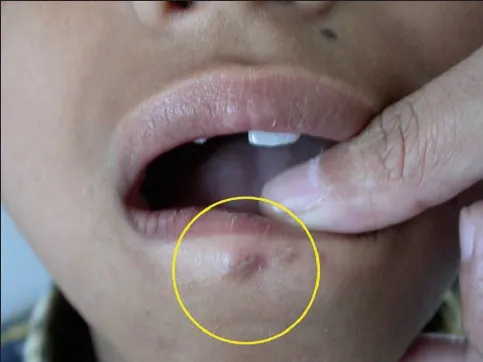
Photograph showing scarring and discoloration of the lower lip.
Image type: medical_photograph (skin_photograph)